Aerial crown-view tile of a tropical tree (Barro Colorado Island, Panama), acquired 20250217:
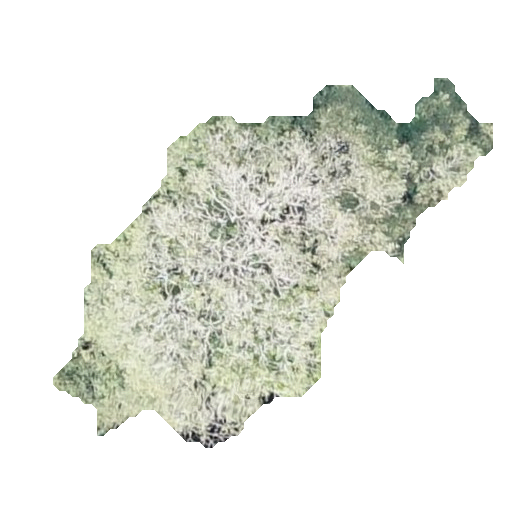
Species: Virola surinamensis
GBIF accepted scientific name: Virola surinamensis
Crown area: 123.715 m²